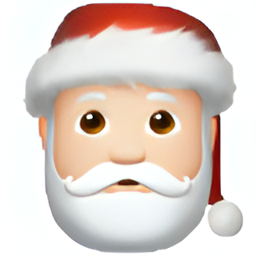
Name: father christmas
Emoji: 🎅🏻
Group: People & Body
Sub-group: person-fantasy